Field crop: maize
Growth stage: 2
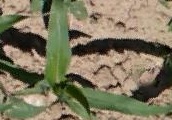
Species: maize